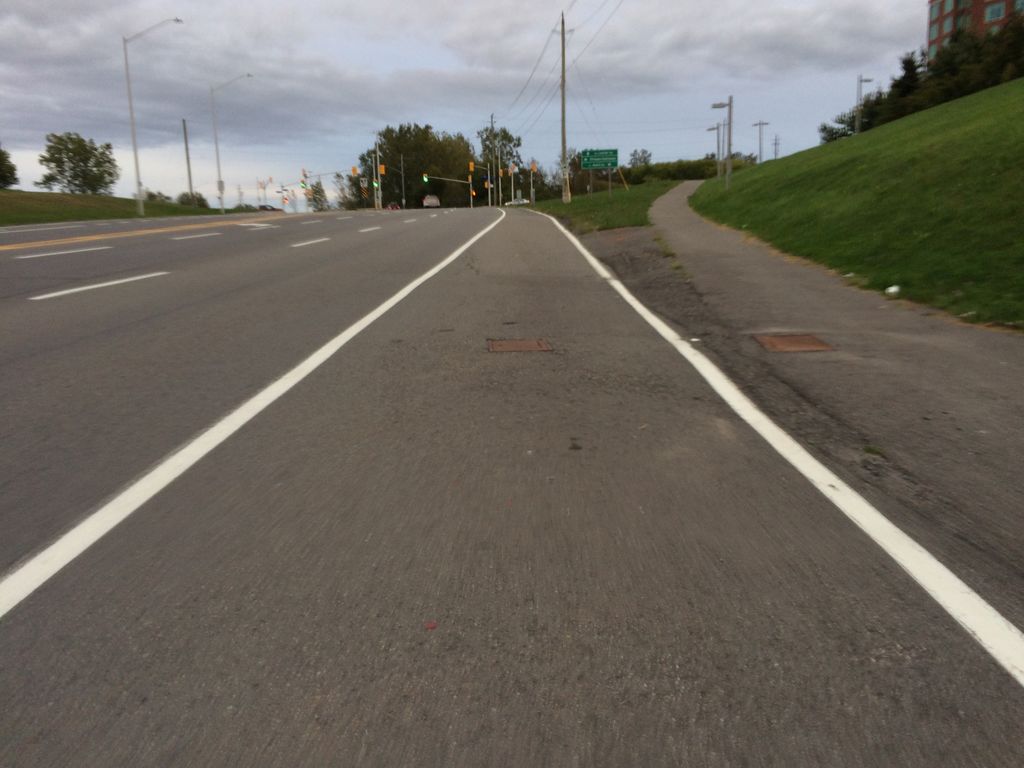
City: ottawa-gatineau